Current action and preconditions to check: trajectory_clear

Your task: For each precondition in the list above, predict whether it will hold at this action.

Consider the current scene as observed from the mobile robot's camera, and analyze the predicted future states of all dynamic agents (e.g., people, animals, vehicles, or any moving entities) within the NEXT SECOND.

IMPORTANT: Only answer "very likely" if you are absolutely certain—based on strong, clear evidence—that a dynamic agent will violate the precondition in the predicted future state. Do NOT answer "very likely" for unlikely, ambiguous, or low-probability risks.

Ask yourself for each precondition: Is there a high probability, with clear and convincing evidence, that the predicted future states of any dynamic agent will interfere with the predicted future state of the currently executing action within the NEXT SECOND, causing that precondition to fail?

Assess the risk level based on these predictions. Use "likely" or "very likely" if motions create a clear risk of interference.

Use "neutral" or "improbable" if agents are nearby but their predicted paths are clearly diverging or non-conflicting.

Failure Risk Categories: "very improbable", "improbable", "neutral", "likely", "very likely"

Answer Format: Output ONLY the probability_of_failure value from these categories: "very improbable", "improbable", "neutral", "likely", "very likely"

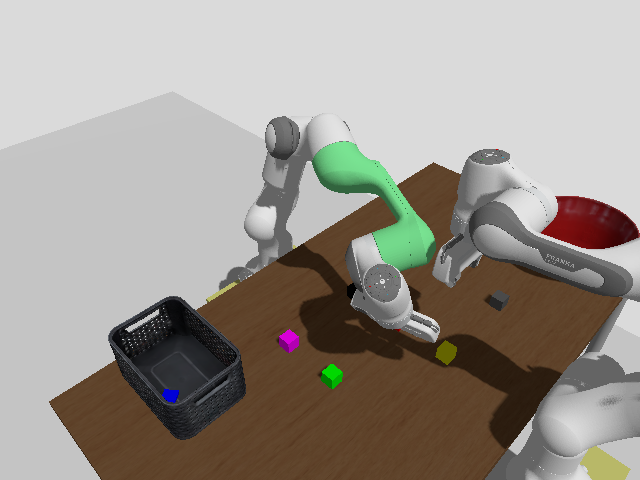

Answer: neutral